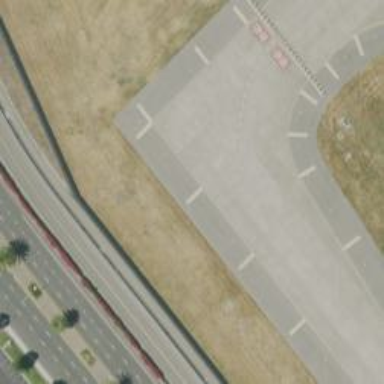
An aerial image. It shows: Image of taxiway at airport.